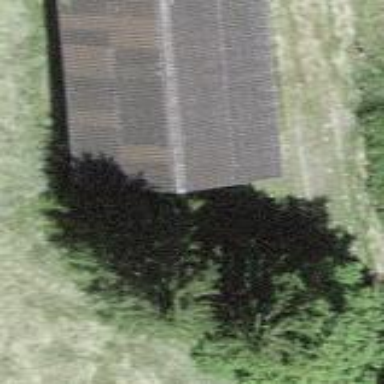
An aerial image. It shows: Farm auxiliary building.